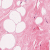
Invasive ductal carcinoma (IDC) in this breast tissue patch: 0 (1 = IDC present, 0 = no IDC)